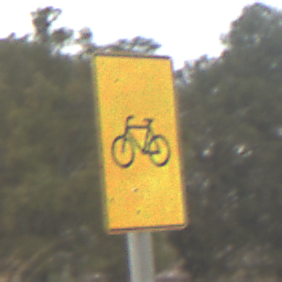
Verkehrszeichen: RadverkehrOhnePfeilsymbol
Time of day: MorningAfternoon
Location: Outdoor (Nature)
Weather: Overcast
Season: NotSpecified
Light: Natural